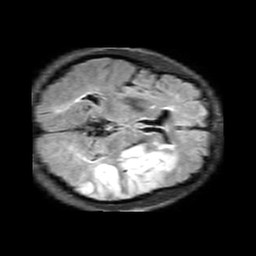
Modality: FLAIR
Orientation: axial
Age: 73
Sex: male
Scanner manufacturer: philips
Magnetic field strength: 3 T
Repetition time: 11 s
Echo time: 0.12 s